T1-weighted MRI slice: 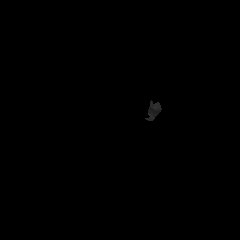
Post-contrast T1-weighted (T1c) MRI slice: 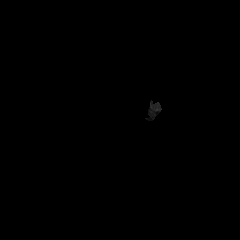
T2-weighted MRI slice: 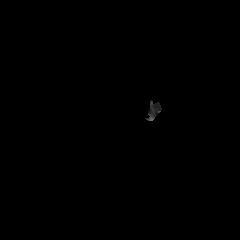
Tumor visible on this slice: no